Interaction volume radius: 5 \u00c5
Interaction volume height: 15 \u00c5
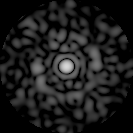
Disorder parameter: 0.7838